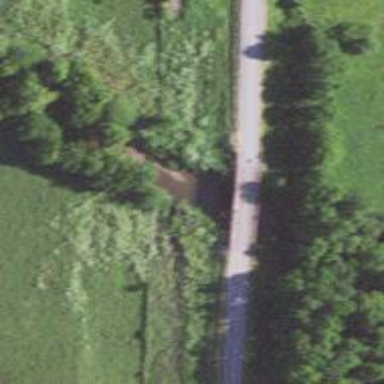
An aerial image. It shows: Tertiary road on asphalt surface crossing over bridge.